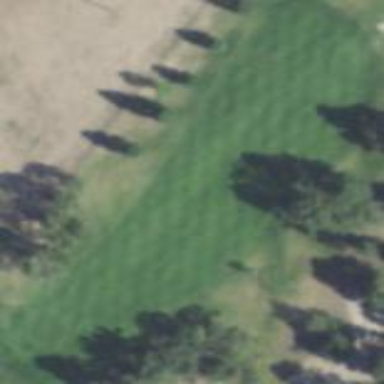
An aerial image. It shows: Grassy area designated as golf fairway.